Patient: sex M, age 66
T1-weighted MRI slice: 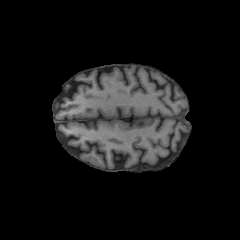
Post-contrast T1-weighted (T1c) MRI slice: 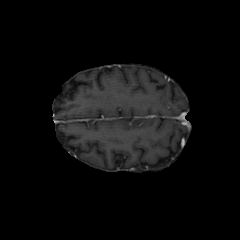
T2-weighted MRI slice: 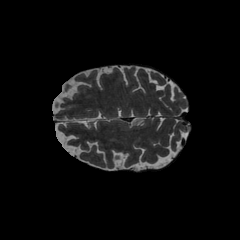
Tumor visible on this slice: no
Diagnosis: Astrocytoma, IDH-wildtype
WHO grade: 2